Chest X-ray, AP view. Patient: 57 years old, sex F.
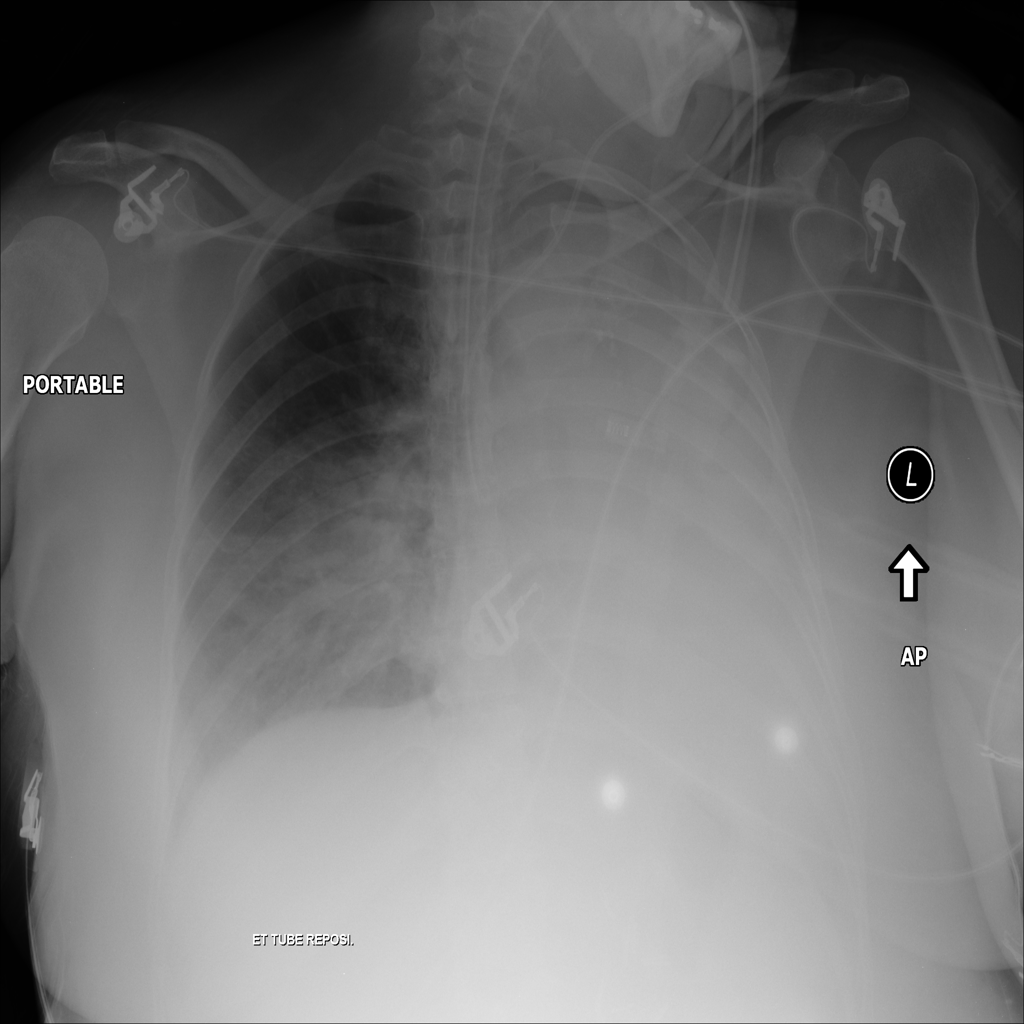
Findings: No Finding